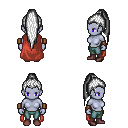
a pixel art fantasy rpg character, female body template, dark elf, purple skin, maroon cape, teal pants, white extra-long topknot hairstyle, leather bracers, maroon shoes, four views (front, back, left, right), 2x2 character sprite sheet, small pixel art, hard edges, no anti-aliasing